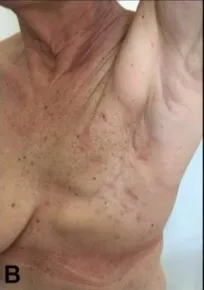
After 3 courses of TDM1.
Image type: medical_photograph (skin_photograph)